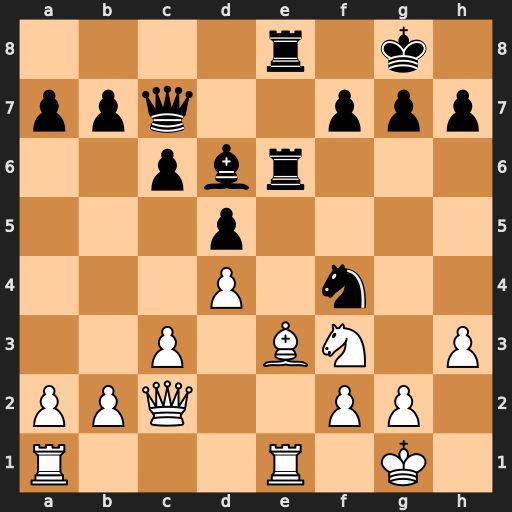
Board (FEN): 4r1k1/ppq2ppp/2pbr3/3p4/3P1n2/2P1BN1P/PPQ2PP1/R3R1K1
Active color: w
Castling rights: -
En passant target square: -
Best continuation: Ng5 Ng6 Nxe6